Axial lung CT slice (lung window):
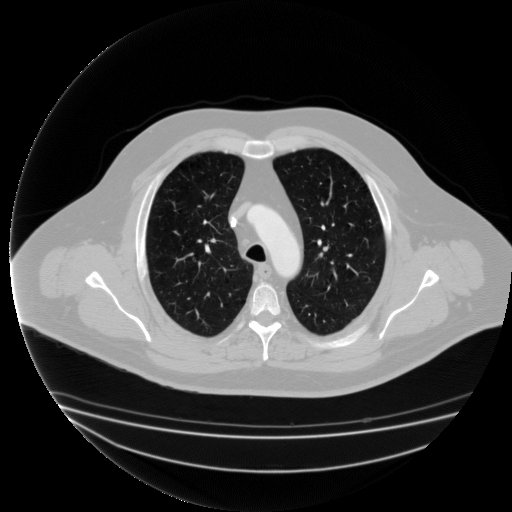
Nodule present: no